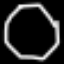
Label: octagon